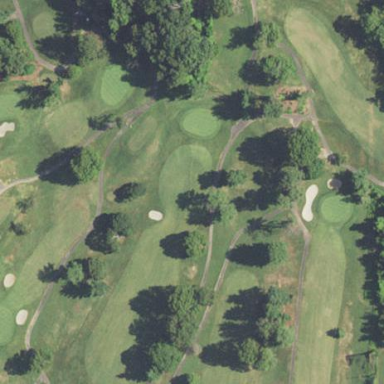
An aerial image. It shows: Grassy area designated as golf fairway.